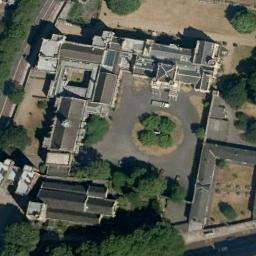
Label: palace